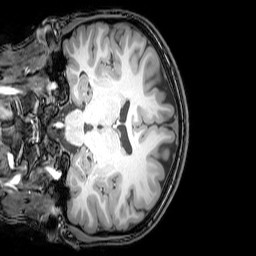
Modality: T1w
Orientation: coronal
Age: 23
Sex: female
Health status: healthy
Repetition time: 0.081 s
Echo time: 0.037 s